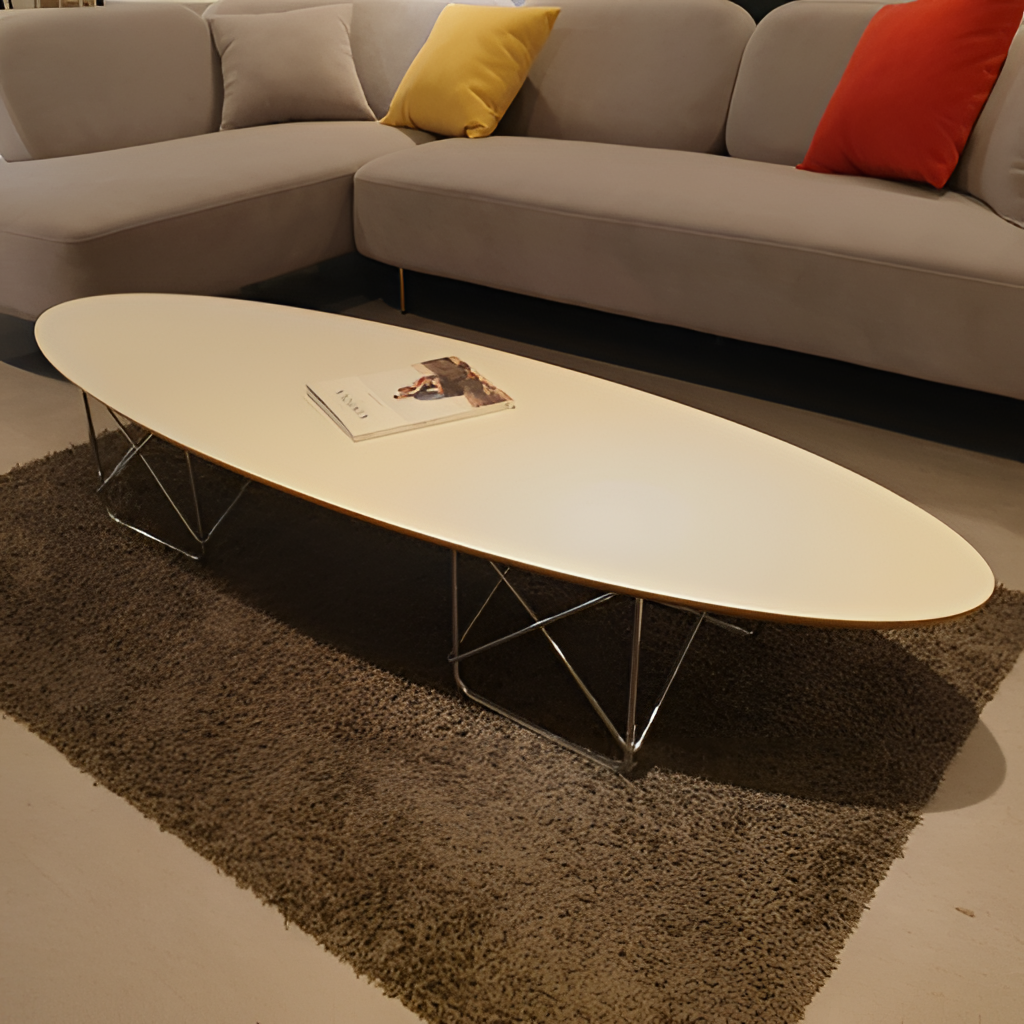
living room, metal and wood coffee table, wallpaper, modern, beige tile flooring, with solid pattern